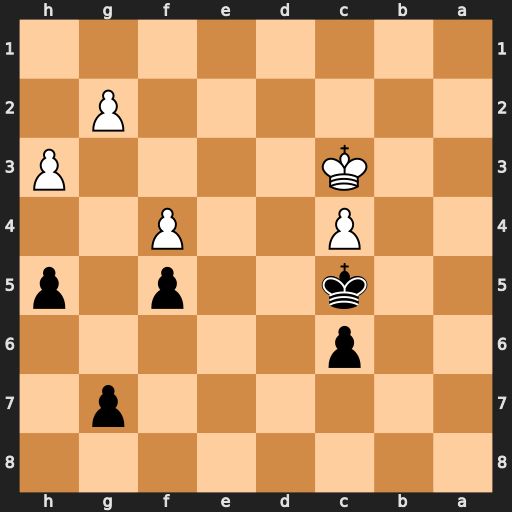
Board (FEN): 8/6p1/2p5/2k2p1p/2P2P2/2K4P/6P1/8
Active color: b
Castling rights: -
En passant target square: -
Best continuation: h4 Kd3 Kb4